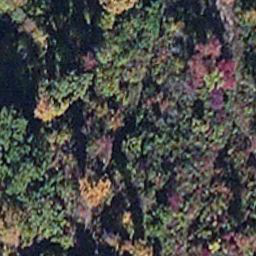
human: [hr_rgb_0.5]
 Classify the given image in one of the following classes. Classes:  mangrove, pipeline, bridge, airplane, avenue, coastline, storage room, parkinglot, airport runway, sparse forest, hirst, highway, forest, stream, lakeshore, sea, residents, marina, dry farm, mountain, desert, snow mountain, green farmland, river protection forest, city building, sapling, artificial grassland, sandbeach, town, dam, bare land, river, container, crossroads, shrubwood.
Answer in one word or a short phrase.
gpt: mangrove